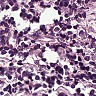
Metastatic tissue present: no